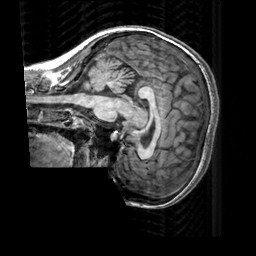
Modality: T1w
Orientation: sagittal
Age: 29
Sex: female
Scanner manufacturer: siemens
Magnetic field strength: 3 T
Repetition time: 2.3 s
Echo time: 0.00303 s